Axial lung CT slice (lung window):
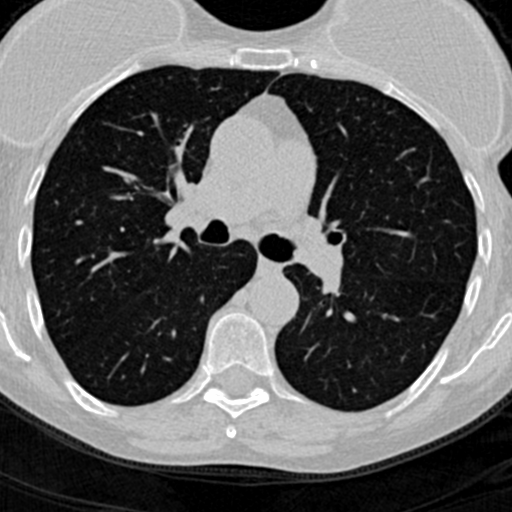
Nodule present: no